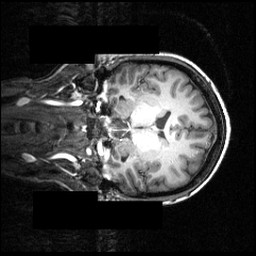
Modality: T1w
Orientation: coronal
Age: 27
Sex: female
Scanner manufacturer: siemens
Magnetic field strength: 3.951 T
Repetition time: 1.5 s
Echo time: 0.00335 s